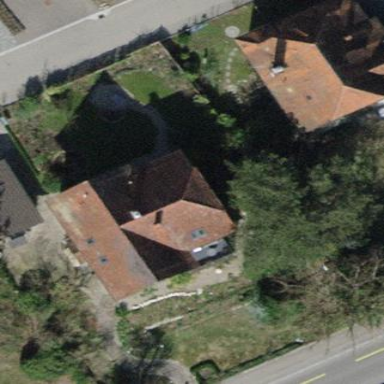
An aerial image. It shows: Detached building with hipped roof shape.